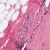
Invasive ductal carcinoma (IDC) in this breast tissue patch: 0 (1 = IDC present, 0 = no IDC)